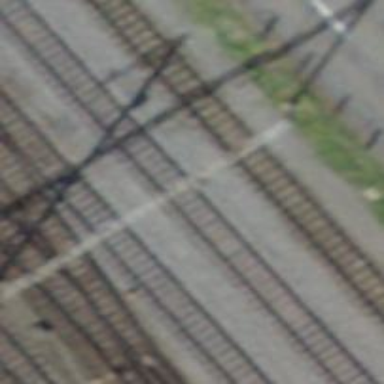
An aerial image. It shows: Solitary milestone along the railway.